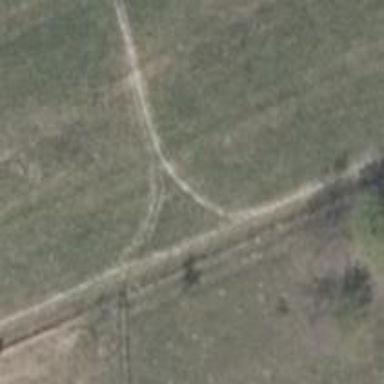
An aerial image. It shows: Ground path.